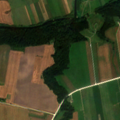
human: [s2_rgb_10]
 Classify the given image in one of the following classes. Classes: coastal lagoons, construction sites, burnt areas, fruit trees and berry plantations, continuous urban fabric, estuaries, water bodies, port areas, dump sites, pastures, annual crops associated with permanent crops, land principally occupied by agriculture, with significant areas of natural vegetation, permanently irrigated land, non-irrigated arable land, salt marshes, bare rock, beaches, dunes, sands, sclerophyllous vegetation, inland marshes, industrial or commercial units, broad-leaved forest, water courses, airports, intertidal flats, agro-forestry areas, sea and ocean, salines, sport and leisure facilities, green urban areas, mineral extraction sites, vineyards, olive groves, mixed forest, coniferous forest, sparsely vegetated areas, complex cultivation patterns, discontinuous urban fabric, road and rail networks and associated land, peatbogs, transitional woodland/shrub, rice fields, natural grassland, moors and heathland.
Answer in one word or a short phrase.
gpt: non-irrigated arable land, pastures, broad-leaved forest